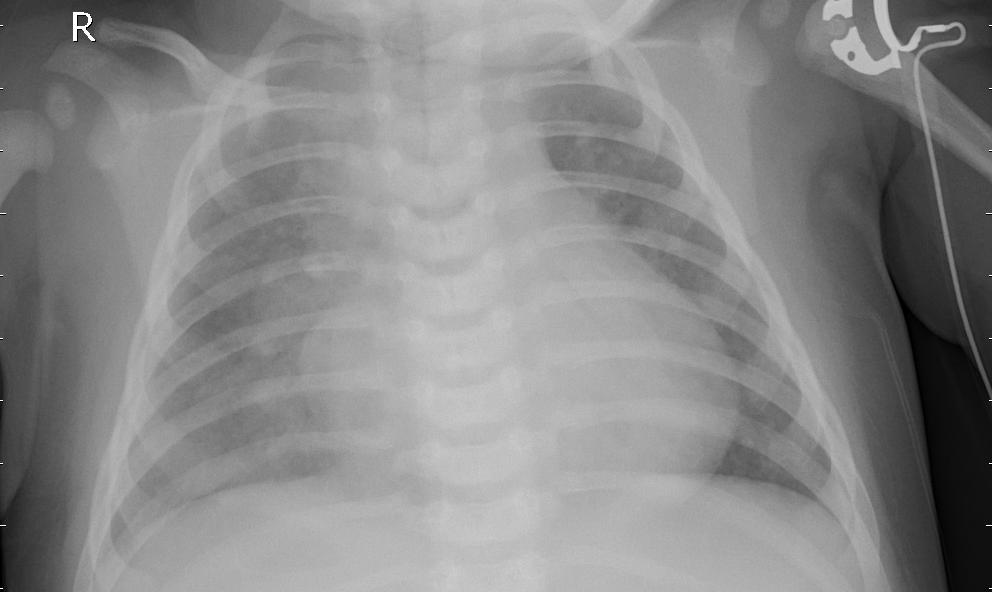
Diagnosis: PNEUMONIA